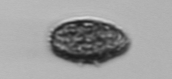
Label: Pseudochattonella_farcimen